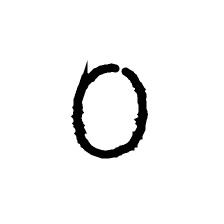
Shape: circle